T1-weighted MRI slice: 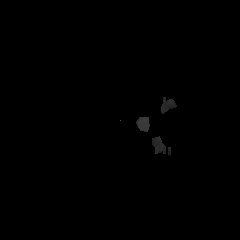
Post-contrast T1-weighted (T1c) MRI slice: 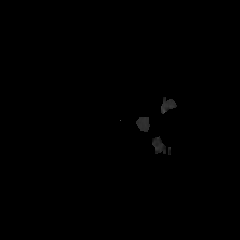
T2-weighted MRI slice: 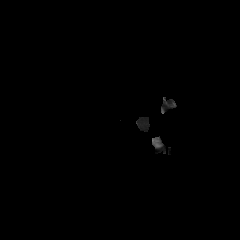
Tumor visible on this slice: no